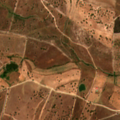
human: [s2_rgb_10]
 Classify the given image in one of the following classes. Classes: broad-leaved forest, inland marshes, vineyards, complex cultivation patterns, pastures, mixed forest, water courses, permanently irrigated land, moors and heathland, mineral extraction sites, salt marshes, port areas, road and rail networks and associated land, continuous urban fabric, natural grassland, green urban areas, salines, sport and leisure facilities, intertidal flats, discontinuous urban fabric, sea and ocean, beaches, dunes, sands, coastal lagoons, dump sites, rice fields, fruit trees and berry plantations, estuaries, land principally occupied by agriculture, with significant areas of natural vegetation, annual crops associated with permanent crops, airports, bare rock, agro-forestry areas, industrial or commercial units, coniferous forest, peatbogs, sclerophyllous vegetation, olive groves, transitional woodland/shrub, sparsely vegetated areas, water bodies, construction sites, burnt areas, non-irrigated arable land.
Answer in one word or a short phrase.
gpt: non-irrigated arable land, agro-forestry areas, transitional woodland/shrub